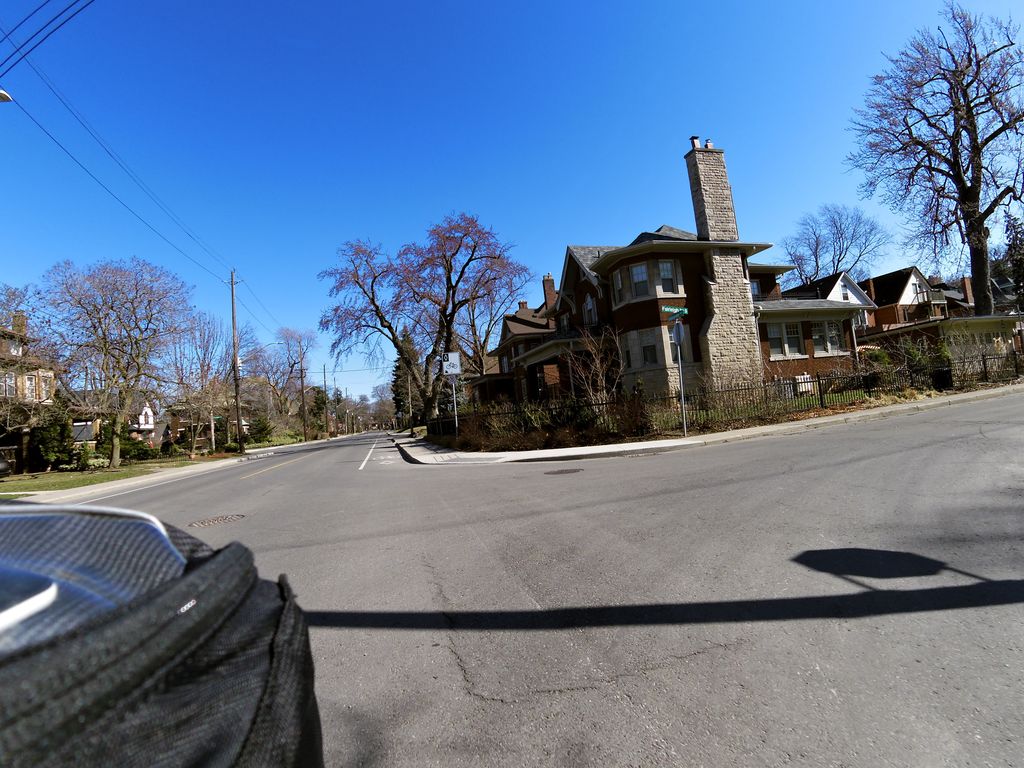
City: hamilton